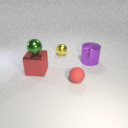
large purple metal cylinder behind large red metal cube